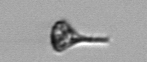
Label: Euglena